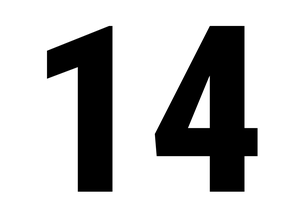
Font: Roboto_Condensed_ExtraBold